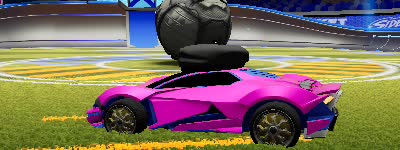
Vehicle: werewolf